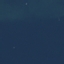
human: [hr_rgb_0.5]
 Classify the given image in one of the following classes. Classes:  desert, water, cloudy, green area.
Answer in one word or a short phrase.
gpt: water